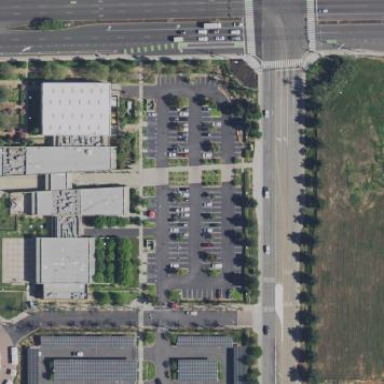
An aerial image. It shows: Parking area.